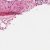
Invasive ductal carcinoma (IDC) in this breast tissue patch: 0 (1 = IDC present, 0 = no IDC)